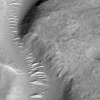
Atmospheric dust classification: not_dusty